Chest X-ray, PA view. Patient: 43 years old, sex F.
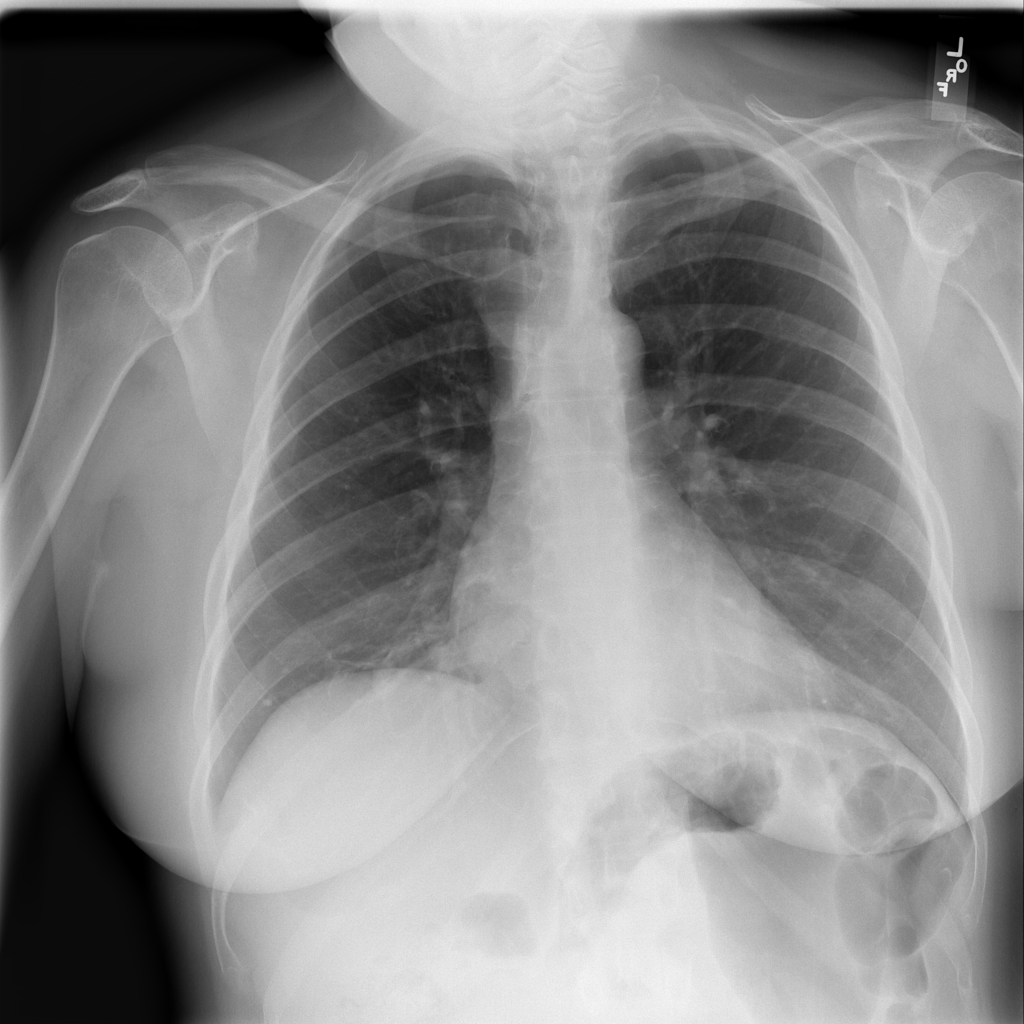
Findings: No Finding